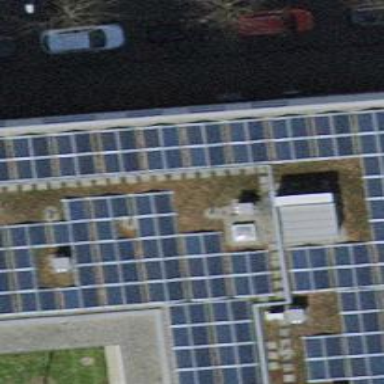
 consisting of solar photovoltaic panels."